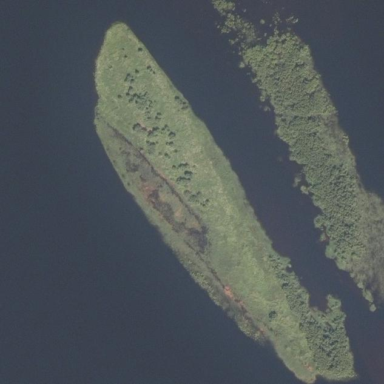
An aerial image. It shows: Islet.